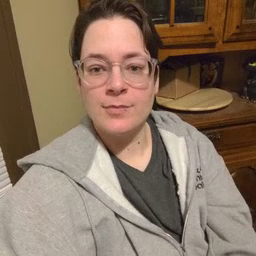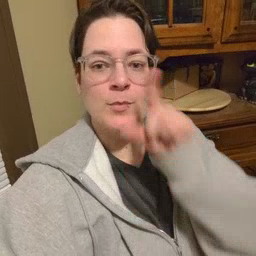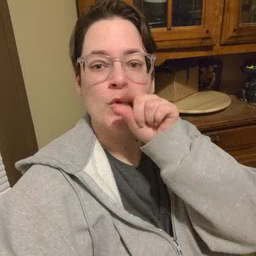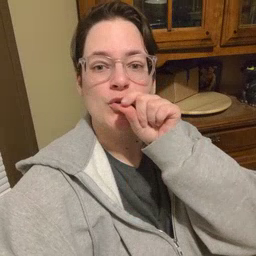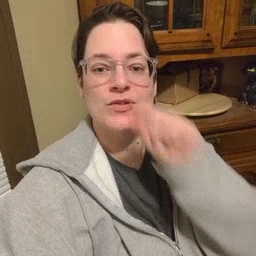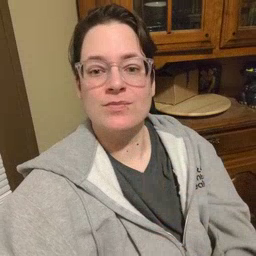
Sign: bird